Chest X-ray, PA view. Patient: 47 years old, sex M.
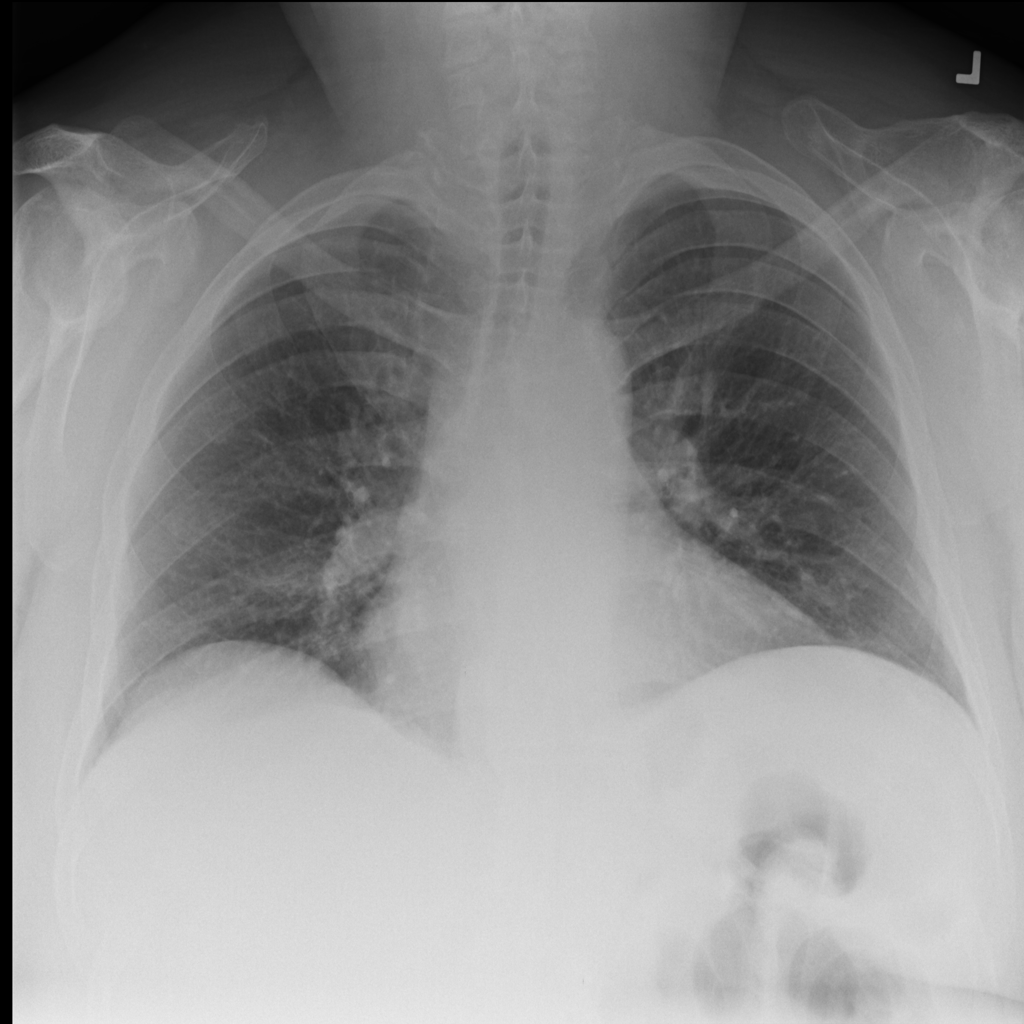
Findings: No Finding